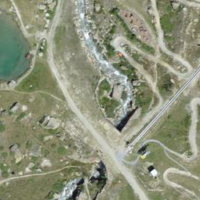
EUNIS habitat code: 31
Species observed at this site:
Motacilla cinerea
Gypaetus barbatus
Parnassia palustris
Juncus jacquinii
Lotus corniculatus
Arnica montana
Euphorbia cyparissias
Erebia tyndarus
Ajuga pyramidalis
Sempervivum montanum
Calluna vulgaris
Phoenicurus ochruros
Aglais urticae
Pyrrhocorax graculus
Corvus corax